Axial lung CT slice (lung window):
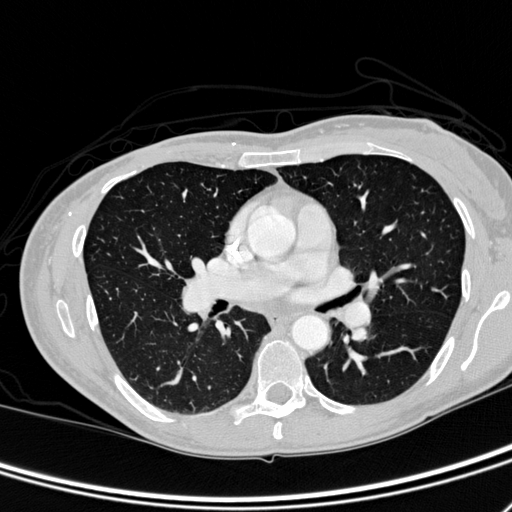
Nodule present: no